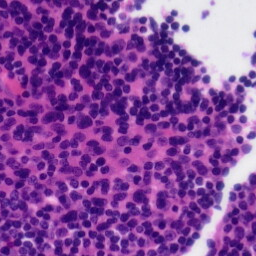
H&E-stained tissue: Tonsil